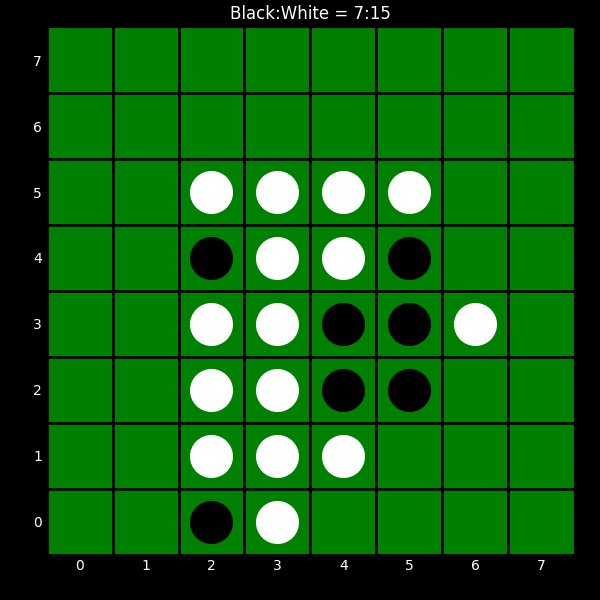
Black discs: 7
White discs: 15